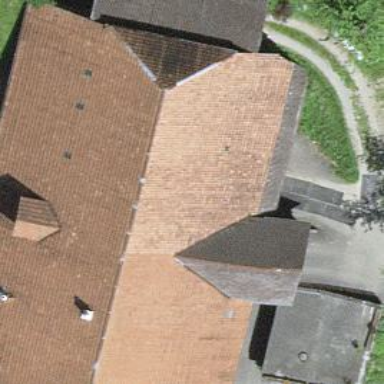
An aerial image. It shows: Farm building.